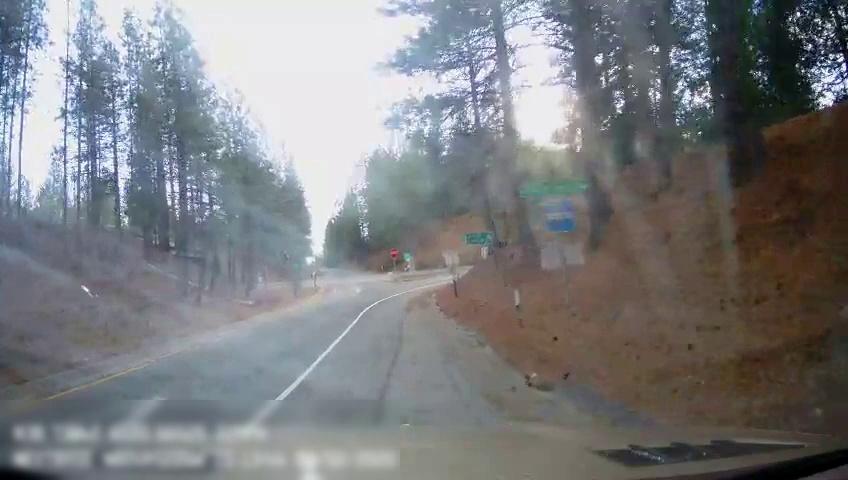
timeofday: Day
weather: Sunny
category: Drivable Space
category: Lanes | Alternate Lane
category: Lanes | Alternate Lane
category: Traffic | Signs
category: Traffic | Signs
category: Traffic | Signs
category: Traffic | Signs